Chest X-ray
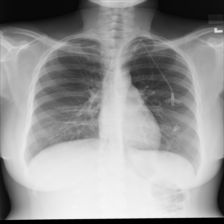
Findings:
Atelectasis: negative
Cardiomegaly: negative
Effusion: negative
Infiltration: negative
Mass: negative
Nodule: negative
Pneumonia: negative
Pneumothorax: negative
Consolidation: negative
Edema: negative
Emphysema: negative
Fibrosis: negative
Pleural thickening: negative
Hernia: negative